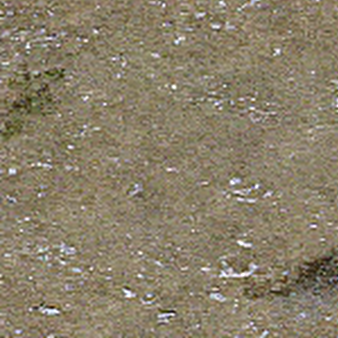
Label: other